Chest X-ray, AP view. Patient: 35 years old, sex F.
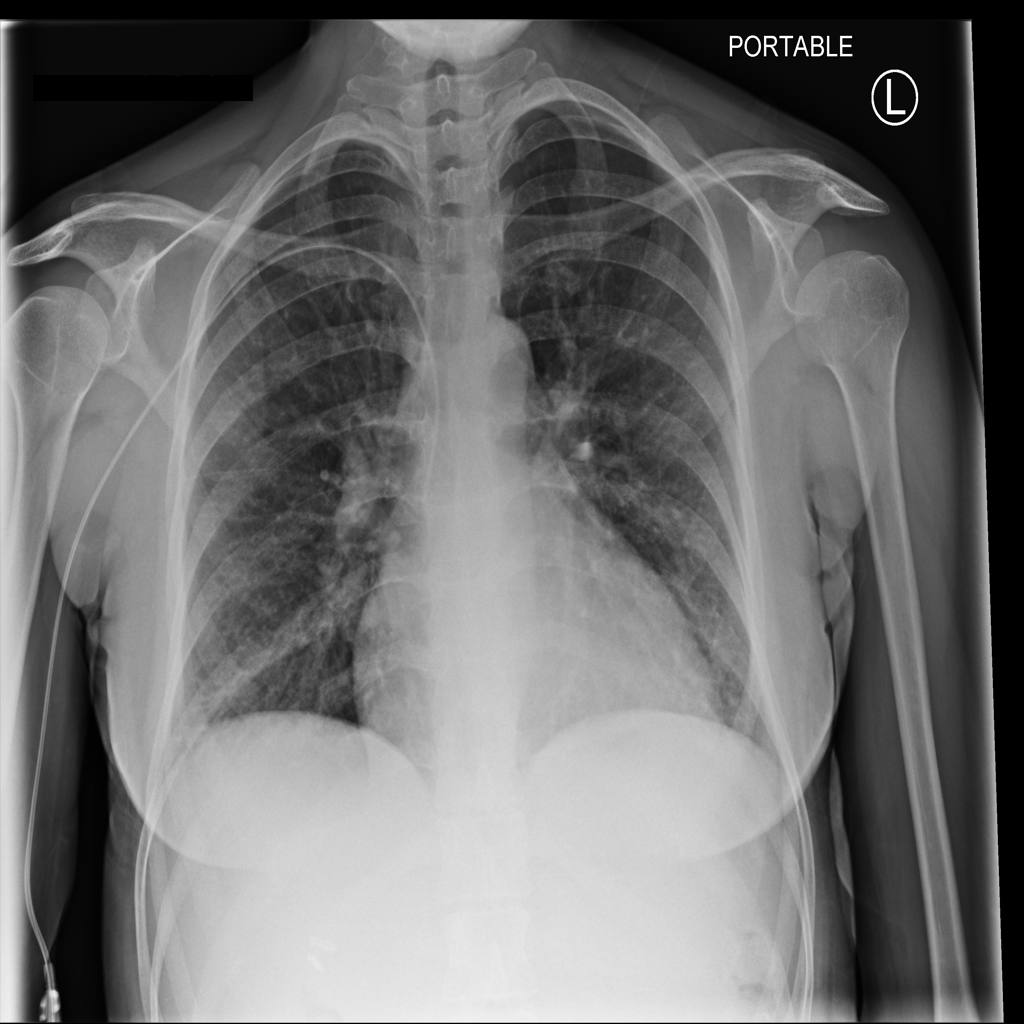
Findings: No Finding